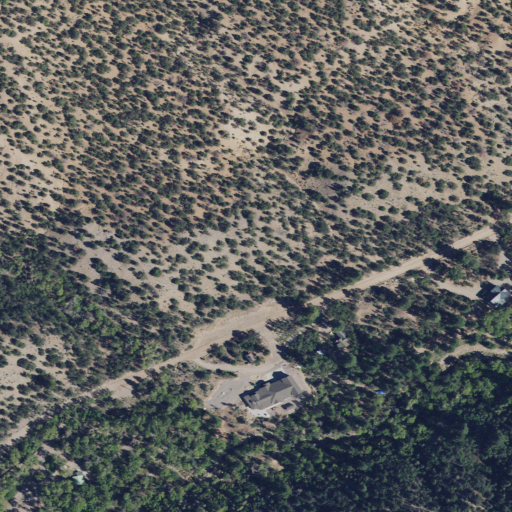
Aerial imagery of valley in Utah named California Gulch containing evergreen forest, low intensity development, deciduous forest, shrub, and open development